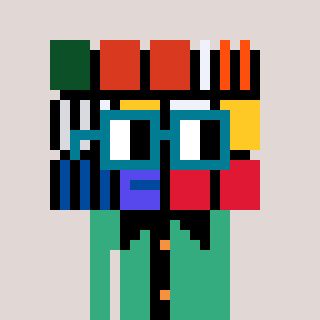
a pixel art character with square dark green glasses, a abstract-shaped head and a teal-colored body on a warm background